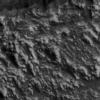
Label: not_dusty